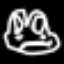
Label: frog